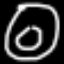
Label: donut